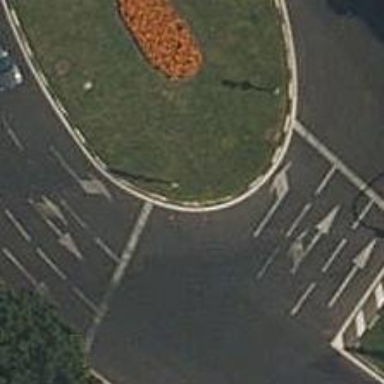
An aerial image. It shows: Circular junction on tertiary road.